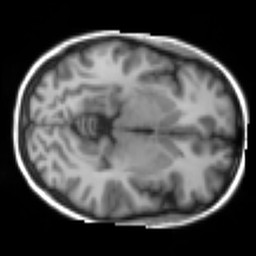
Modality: T1w
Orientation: axial